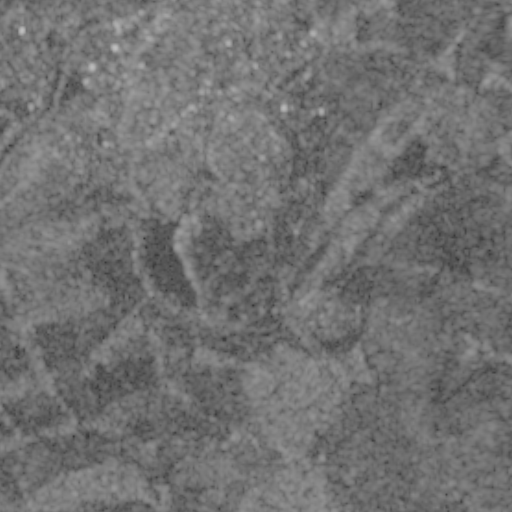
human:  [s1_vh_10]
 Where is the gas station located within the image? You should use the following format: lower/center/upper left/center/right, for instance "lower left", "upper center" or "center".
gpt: The gas station is located in the center of the image.
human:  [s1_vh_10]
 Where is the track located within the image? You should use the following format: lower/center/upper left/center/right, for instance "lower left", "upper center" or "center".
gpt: There is no track in the image.

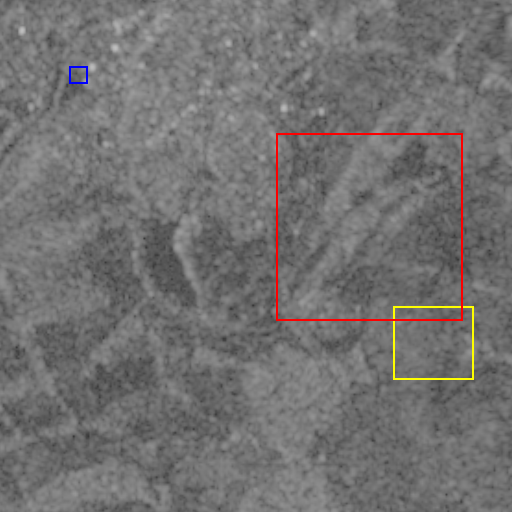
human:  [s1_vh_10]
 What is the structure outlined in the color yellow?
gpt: The structure outlined in yellow is a crop field.
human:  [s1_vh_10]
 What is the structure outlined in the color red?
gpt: The structure outlined in red is a park.
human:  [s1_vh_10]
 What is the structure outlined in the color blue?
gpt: The structure outlined in blue is a parking lot.
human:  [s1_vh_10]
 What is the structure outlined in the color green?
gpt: There is no green outline.